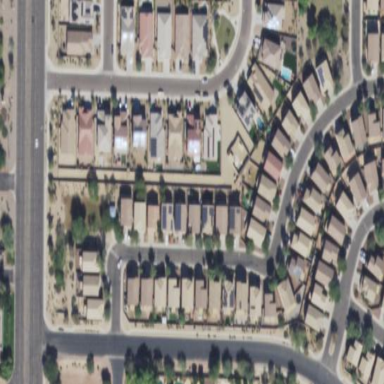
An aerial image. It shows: Single-family residential area.